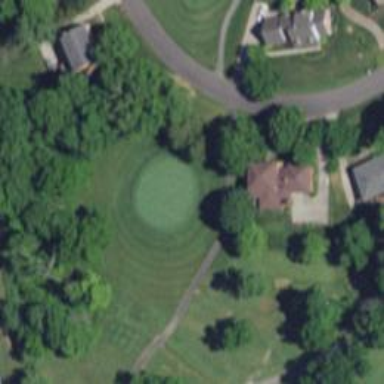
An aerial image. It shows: Golf hole.